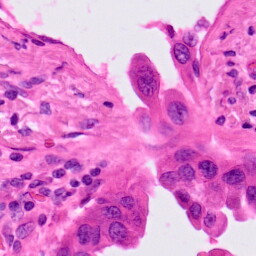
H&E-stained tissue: Lung